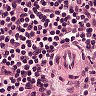
Metastatic tissue present: no